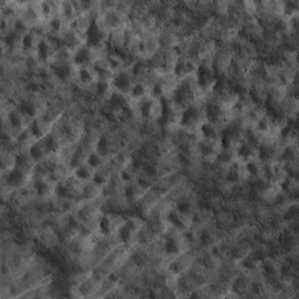
Label: non_frost